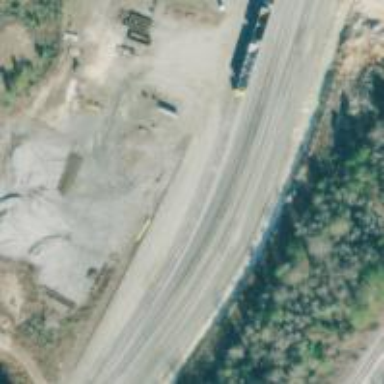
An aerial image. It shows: Railway spur line used for transporting aggregate freight.